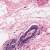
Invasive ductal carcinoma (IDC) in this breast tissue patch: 0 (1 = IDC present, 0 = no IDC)